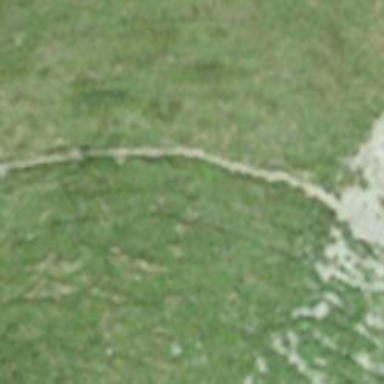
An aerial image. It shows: Path.